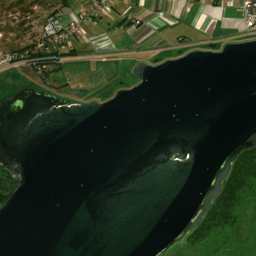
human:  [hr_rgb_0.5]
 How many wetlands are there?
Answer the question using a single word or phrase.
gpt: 6

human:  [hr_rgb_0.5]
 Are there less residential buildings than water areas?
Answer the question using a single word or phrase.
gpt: no

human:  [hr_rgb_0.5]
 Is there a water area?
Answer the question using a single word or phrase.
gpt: yes

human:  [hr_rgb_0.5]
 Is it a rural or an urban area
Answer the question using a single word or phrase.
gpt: rural

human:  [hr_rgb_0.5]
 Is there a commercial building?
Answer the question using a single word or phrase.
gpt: yes

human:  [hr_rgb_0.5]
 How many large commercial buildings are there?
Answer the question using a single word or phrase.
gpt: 0

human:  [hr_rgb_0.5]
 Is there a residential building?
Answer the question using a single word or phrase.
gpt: yes

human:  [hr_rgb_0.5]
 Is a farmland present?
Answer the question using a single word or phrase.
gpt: yes

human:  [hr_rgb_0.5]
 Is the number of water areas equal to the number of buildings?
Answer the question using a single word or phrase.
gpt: no

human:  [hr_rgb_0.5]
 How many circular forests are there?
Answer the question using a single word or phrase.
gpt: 2

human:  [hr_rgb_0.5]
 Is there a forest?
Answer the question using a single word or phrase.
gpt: yes

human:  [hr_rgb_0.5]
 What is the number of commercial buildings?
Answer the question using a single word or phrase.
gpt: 13

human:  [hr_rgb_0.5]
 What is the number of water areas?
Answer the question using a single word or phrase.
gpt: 17

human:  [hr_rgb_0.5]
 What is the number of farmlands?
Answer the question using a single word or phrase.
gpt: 11

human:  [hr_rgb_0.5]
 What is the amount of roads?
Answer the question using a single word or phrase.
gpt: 94

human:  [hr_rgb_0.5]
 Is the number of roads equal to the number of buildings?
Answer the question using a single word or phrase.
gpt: no

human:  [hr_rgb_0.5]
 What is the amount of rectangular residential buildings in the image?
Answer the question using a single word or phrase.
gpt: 98

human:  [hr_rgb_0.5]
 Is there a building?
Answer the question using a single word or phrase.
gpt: yes

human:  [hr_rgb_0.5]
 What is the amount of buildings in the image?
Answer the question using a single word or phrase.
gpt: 283

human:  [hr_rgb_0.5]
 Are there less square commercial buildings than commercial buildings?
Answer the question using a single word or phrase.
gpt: yes

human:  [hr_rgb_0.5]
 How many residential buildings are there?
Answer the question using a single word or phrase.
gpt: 151

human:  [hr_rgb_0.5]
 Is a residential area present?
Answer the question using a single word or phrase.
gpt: yes

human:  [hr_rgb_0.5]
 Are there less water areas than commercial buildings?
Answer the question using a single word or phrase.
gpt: no

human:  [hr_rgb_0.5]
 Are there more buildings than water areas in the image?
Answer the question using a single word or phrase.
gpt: yes

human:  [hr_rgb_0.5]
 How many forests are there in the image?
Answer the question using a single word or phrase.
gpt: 41

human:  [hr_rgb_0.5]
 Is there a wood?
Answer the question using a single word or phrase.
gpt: yes

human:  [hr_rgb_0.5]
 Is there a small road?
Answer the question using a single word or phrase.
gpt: yes

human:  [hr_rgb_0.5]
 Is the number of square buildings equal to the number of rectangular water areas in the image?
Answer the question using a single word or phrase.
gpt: no

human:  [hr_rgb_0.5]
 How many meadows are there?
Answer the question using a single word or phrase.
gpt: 11

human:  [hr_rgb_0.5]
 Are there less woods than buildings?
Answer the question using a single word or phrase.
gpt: yes

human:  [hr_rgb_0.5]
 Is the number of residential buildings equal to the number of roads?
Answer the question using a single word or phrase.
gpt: no

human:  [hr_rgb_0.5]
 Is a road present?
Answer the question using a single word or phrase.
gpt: yes

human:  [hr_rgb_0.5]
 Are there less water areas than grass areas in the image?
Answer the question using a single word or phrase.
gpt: yes

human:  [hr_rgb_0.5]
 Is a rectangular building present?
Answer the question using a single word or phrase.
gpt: yes

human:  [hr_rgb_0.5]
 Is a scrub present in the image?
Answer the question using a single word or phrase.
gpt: yes

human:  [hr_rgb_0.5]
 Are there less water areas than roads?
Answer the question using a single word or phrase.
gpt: yes

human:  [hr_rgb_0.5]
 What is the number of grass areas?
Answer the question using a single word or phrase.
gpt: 31

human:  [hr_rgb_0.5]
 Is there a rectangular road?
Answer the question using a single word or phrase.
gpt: no

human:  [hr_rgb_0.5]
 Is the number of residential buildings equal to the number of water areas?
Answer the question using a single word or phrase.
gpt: no

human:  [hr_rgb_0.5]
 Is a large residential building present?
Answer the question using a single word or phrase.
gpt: no

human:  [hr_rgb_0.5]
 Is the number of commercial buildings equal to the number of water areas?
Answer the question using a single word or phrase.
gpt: no

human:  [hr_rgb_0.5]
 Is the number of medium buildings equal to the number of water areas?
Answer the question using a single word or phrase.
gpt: no

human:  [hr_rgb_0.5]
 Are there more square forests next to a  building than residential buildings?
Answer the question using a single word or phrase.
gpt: no

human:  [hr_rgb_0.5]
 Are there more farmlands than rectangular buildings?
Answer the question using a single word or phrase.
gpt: no

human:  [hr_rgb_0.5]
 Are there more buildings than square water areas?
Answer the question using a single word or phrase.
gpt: yes

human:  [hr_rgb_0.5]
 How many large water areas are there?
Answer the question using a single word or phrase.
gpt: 2

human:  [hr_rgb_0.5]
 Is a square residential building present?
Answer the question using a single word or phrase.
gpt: yes

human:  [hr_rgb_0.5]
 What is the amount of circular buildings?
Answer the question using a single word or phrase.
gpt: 2

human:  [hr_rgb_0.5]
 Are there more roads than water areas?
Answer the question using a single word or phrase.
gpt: yes

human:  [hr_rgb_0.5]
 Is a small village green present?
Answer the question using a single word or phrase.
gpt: no

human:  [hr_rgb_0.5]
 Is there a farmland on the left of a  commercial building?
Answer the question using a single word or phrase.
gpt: yes

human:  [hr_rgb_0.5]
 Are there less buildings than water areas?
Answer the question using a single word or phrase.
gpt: no

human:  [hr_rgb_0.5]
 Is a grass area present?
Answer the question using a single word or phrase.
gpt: yes

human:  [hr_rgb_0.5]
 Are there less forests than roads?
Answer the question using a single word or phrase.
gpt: yes

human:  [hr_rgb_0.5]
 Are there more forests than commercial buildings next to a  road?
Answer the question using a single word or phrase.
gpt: yes

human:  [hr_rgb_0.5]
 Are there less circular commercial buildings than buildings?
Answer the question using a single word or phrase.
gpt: yes

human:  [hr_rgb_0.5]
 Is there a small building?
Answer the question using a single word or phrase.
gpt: yes

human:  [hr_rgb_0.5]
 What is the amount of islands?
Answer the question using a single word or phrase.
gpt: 2

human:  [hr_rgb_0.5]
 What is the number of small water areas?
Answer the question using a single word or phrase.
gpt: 10

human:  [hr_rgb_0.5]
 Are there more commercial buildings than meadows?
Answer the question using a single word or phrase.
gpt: yes

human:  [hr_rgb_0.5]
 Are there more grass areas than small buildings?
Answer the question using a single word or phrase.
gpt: no

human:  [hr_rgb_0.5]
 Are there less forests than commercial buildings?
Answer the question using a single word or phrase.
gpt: no

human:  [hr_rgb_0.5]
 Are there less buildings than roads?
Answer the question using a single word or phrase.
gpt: no

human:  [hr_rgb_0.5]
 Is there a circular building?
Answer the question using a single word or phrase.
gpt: yes